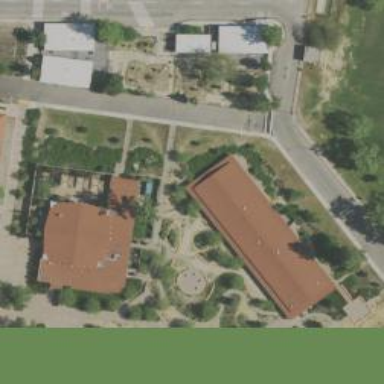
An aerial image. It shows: College building.